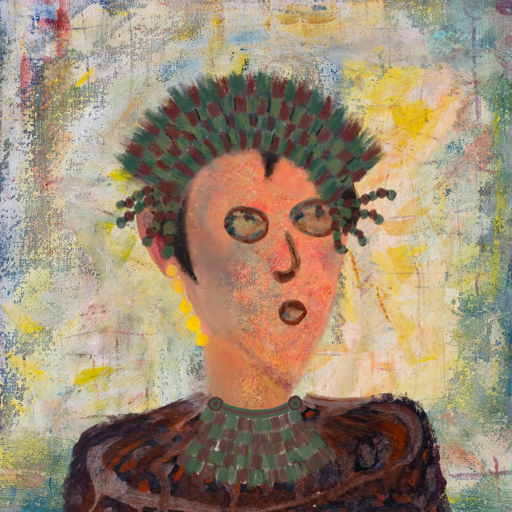
Background: Irani, Head And Neck Side: Irani, Face Side: Orphan, Bust: Hypocrite, Hair Side: Roy_Bahadur, Head Accessory: After_Raid_Crown, Second Necklace: After_Raid, Necklace: Blank, Baby: Blank